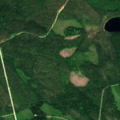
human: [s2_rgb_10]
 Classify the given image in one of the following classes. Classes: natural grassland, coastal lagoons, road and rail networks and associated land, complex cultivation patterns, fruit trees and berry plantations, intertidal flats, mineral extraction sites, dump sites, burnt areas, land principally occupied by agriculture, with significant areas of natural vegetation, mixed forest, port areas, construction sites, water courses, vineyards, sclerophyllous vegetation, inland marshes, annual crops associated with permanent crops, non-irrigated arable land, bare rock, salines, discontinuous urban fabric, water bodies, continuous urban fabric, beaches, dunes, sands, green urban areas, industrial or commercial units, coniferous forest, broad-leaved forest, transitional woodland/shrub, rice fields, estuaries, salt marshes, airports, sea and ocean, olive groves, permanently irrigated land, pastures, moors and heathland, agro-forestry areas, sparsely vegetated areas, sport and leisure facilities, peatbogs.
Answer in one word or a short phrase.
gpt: coniferous forest, mixed forest